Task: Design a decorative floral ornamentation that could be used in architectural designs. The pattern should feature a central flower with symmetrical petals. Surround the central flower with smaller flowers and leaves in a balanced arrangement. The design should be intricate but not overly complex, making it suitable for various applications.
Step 176:
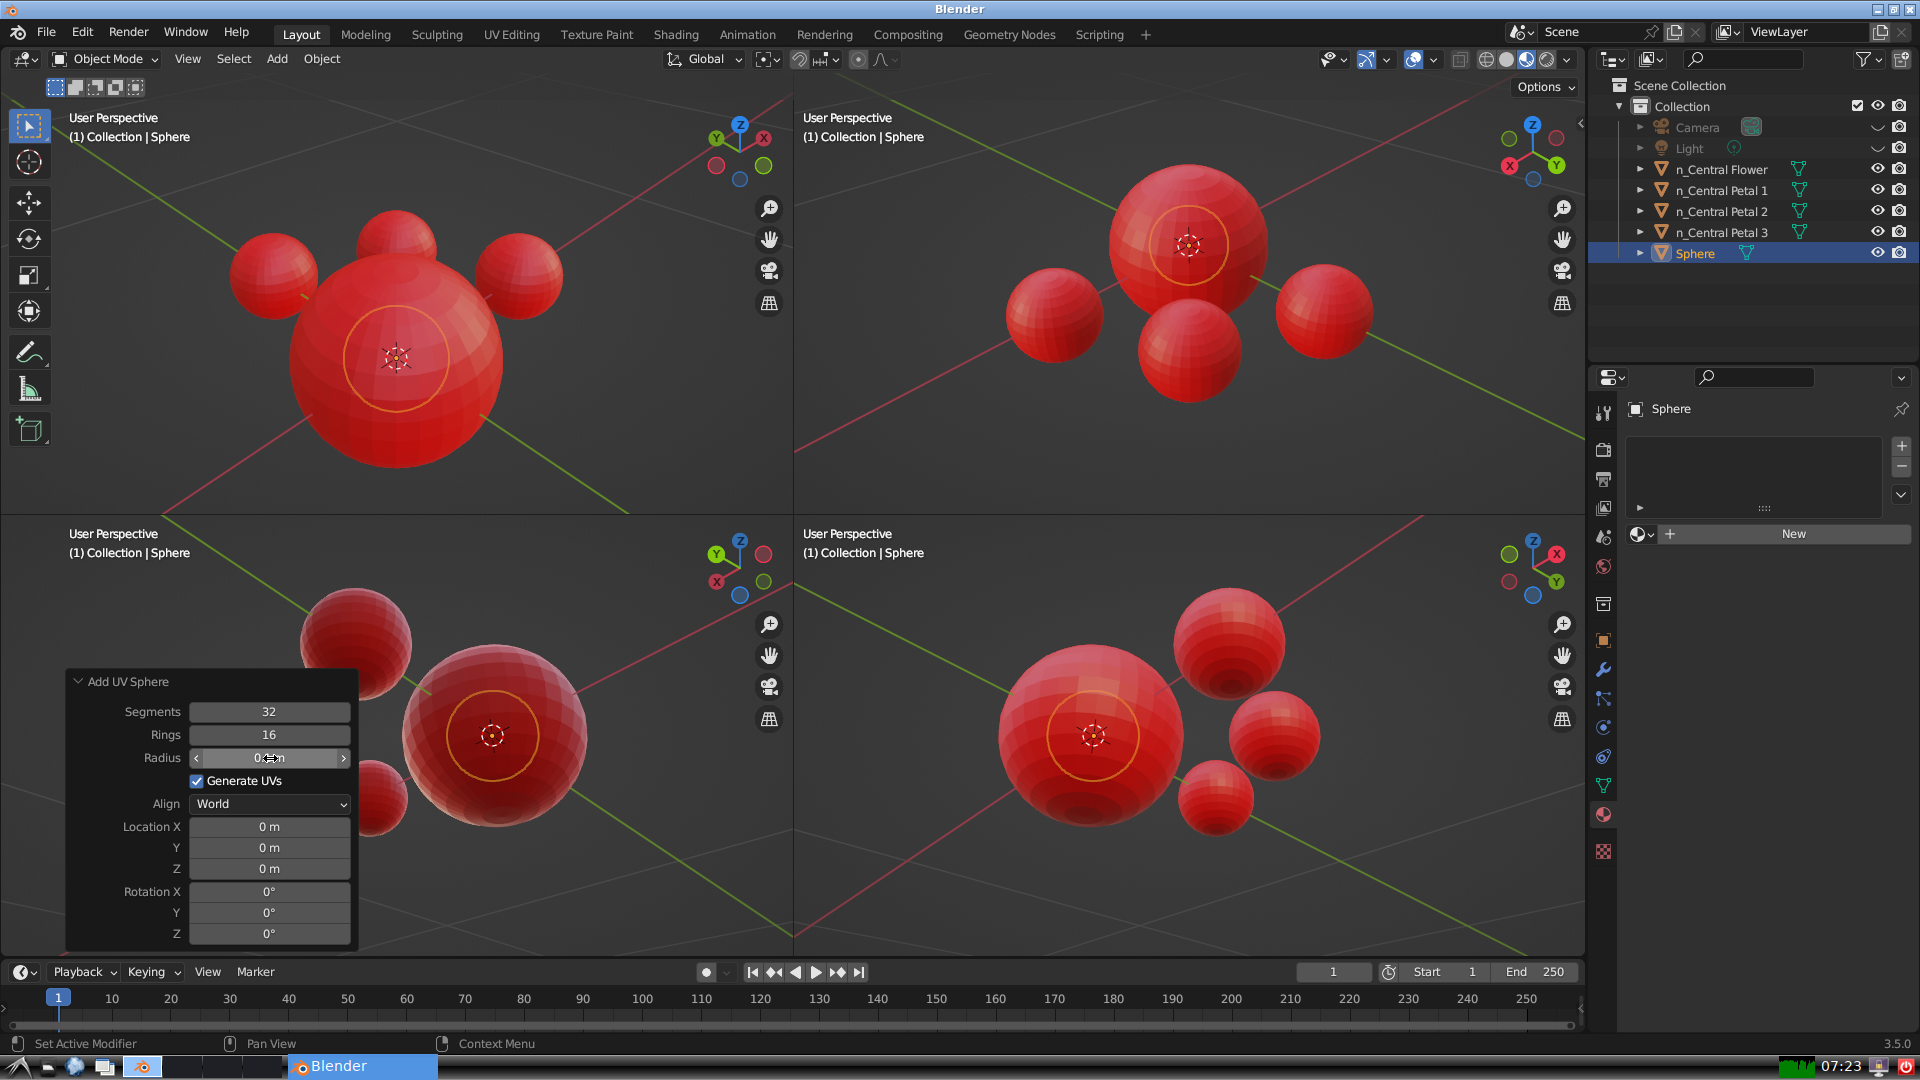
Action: click: no